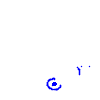
Particle: kaon